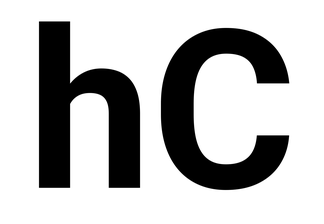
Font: Roboto_Bold